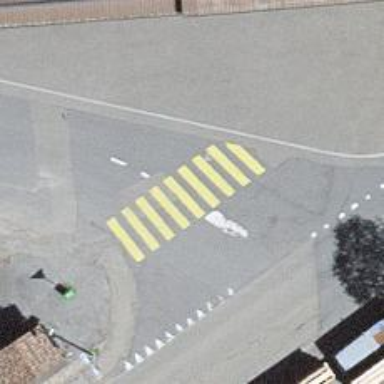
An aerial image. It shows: Uncontrolled zebra crossing.